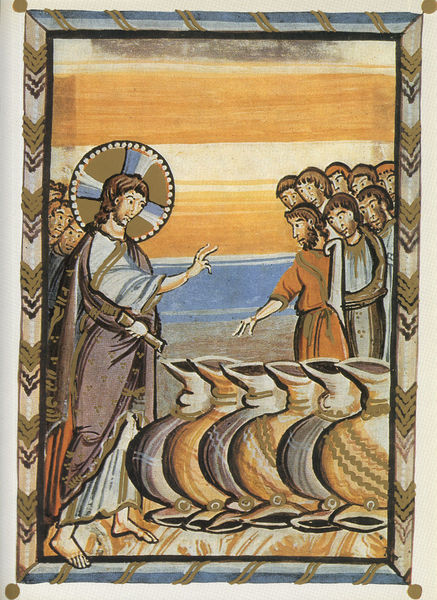
Titel: Evangeliar der Äbtissin Hitda von Meschede
Institution: Darmstadt, Hessische Landesbibliothek
Schlagwörter: blau, wasser, gelb, ocker, bunt, geste, männer, zeichen, bart, rahmen, bild, gewand, haare, wein, vasen, zeigen, kreuz, heiligenschein, krüge, nimbus, christus, jesus, segen, segnen, schriftrolle, hochzeit, jünger, sechs, karaffen, apostel, wunder, buchmalerei, kanaa, kanaan, weinkrüge, hochzeit von kanaan